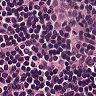
Metastatic tissue present: no